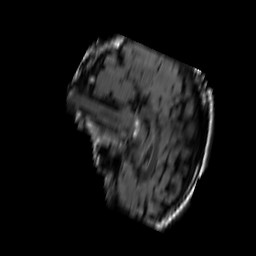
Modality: FLAIR
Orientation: sagittal
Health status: ill
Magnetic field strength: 3 T